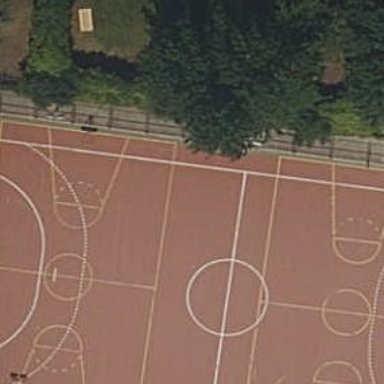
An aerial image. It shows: Sports pitch used for handball and basketball leisure activities.